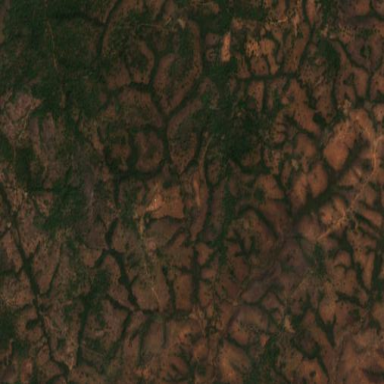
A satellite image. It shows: Forest area.